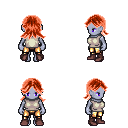
a pixel art fantasy rpg character, female body template, dark elf, purple skin, white sleeveless shirt, gold greaves, red loose hair, maroon shoes, four views (front, back, left, right), 2x2 character sprite sheet, small pixel art, hard edges, no anti-aliasing